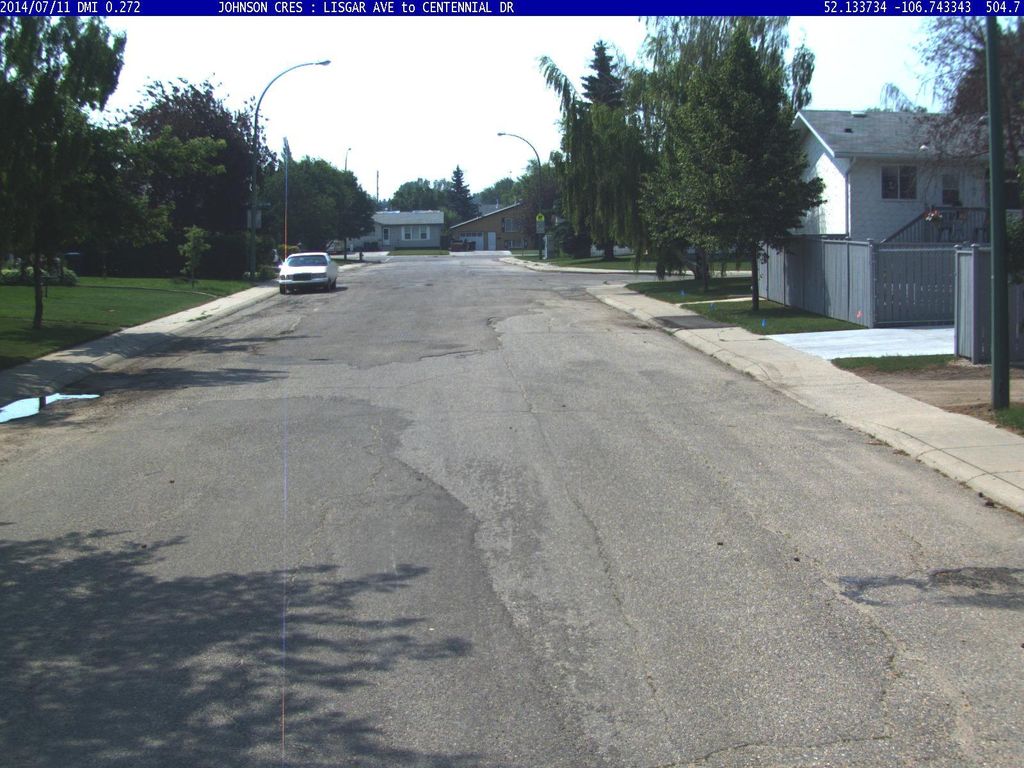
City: saskatoon